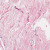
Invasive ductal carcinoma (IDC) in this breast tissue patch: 0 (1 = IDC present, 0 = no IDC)